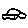
Label: car